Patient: sex M, age 63
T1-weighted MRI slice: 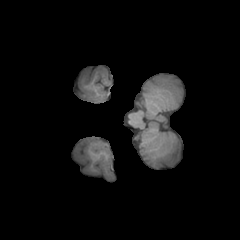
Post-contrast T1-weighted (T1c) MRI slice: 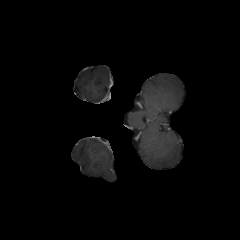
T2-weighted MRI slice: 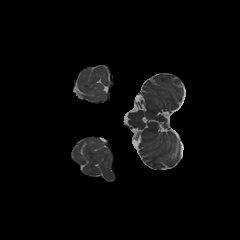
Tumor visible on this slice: no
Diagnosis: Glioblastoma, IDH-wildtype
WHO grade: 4